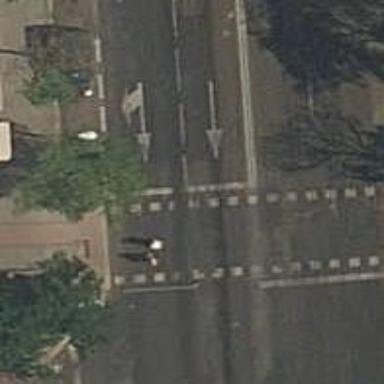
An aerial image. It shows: Road with traffic signals for signaling.